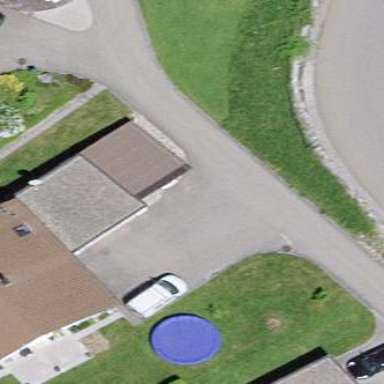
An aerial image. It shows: Group of garages.